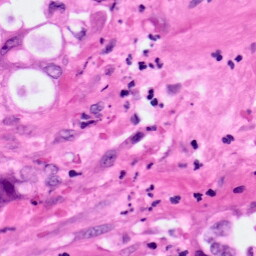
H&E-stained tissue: Pancreatic